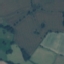
Land use / land cover class: Pasture